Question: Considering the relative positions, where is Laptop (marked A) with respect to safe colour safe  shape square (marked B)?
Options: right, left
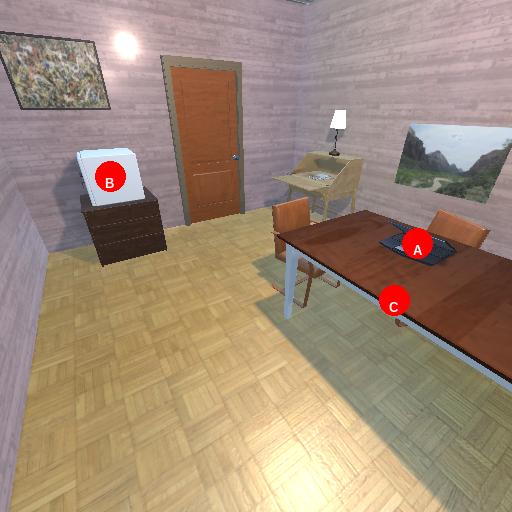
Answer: right